Question: I have a view which I load into a UINavigationController and present either as a popover on iPad or a modal view on iPhone.
The weirdness I'm experiencing is that, when this nav is presented in the popover, it's content appears offset, or pushed down, by about 60 pixels. Below are screenshots of this phenomenon.

It currently appears this way because I have my top constraint set to 80, compensating for the iPhone. If I Set it to something more intuitive like 10 or 20, the label would be totally hidden under the iPhone nav bar while the popover would appear correct.
Any suggestion? I know I can manually adjust top constraint based on whether it's in a modal or a popover, but I'd rather change some property on the navigation bar to disable the offset or something like that since using device idioms is deprecated by Apple now :-(
Thanks in advance.
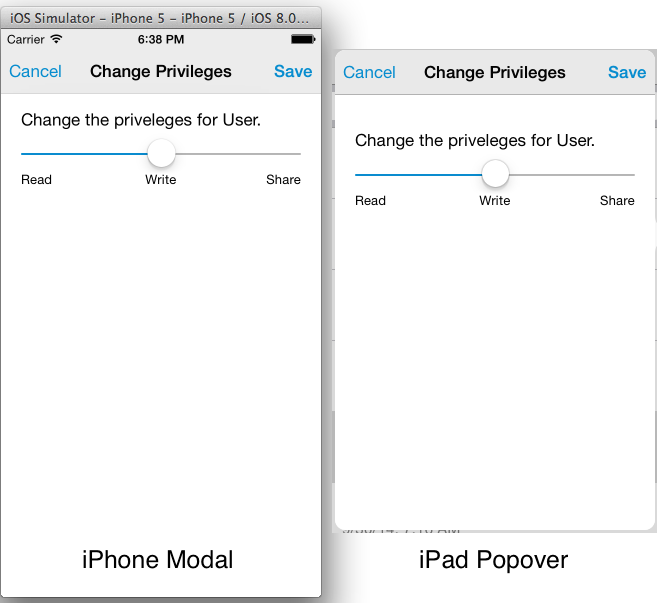
Answer: Try setting on StoryBoard the and check the settings.

'''
@property(nonatomic,assign) BOOL automaticallyAdjustsScrollViewInsets NS_AVAILABLE_IOS(7_0); // Defaults to YES
@property(nonatomic,assign) UIRectEdge edgesForExtendedLayout NS_AVAILABLE_IOS(7_0); // Defaults to UIRectEdgeAll
@property(nonatomic,assign) BOOL extendedLayoutIncludesOpaqueBars NS_AVAILABLE_IOS(7_0); // Defaults to NO, but bars are
'''